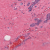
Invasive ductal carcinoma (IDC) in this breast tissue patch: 0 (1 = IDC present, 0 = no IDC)